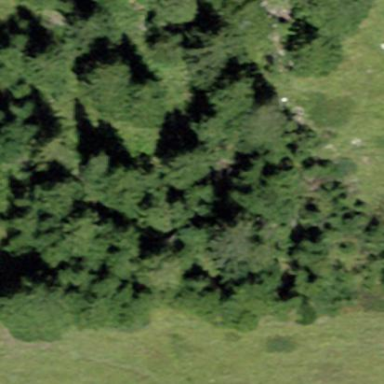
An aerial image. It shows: Forest area.